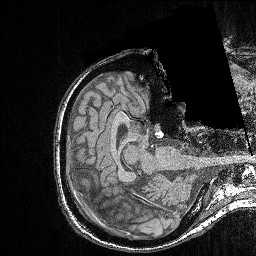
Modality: FLASH
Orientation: axial
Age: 29
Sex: male